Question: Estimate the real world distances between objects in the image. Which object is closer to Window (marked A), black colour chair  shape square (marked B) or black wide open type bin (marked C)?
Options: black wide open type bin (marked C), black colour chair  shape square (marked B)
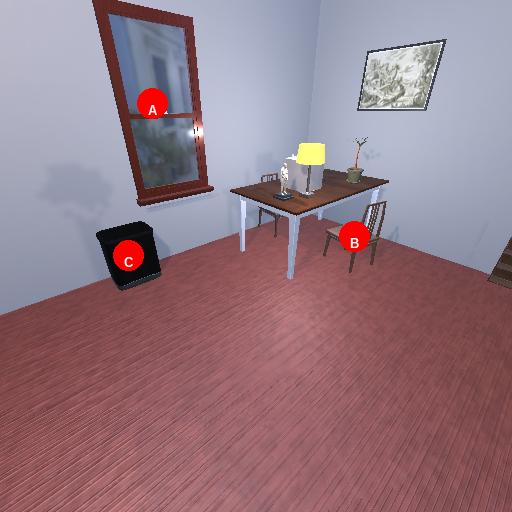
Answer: black wide open type bin (marked C)